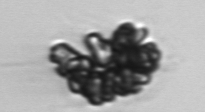
Label: Corymbellus